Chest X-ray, AP view. Patient: 52 years old, sex M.
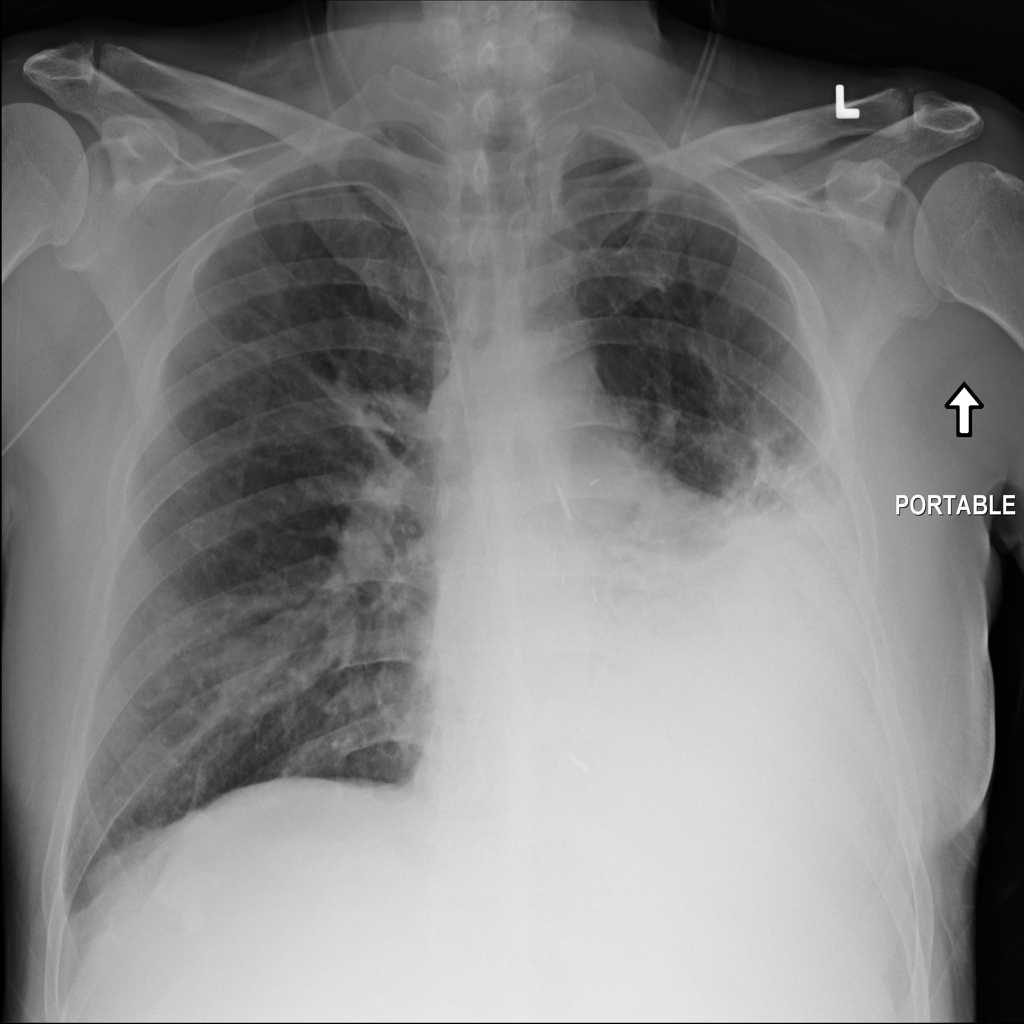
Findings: Consolidation